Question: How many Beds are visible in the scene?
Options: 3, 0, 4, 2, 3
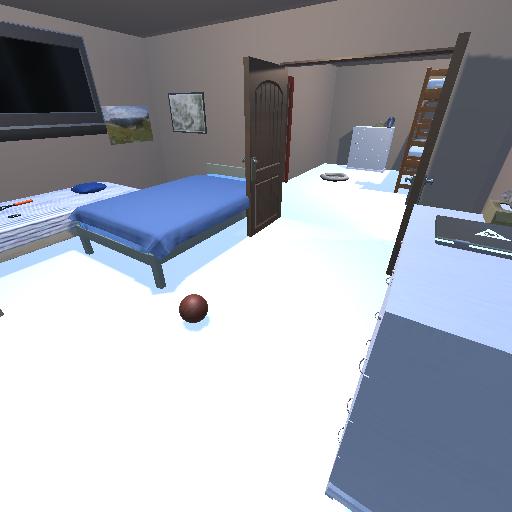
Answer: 3